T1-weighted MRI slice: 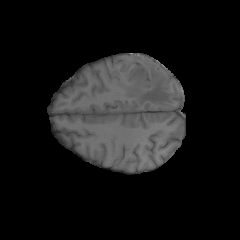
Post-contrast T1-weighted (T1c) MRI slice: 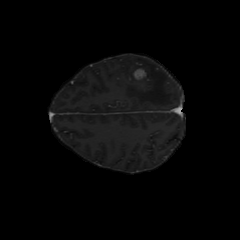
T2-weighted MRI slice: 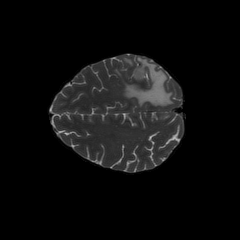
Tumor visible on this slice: yes